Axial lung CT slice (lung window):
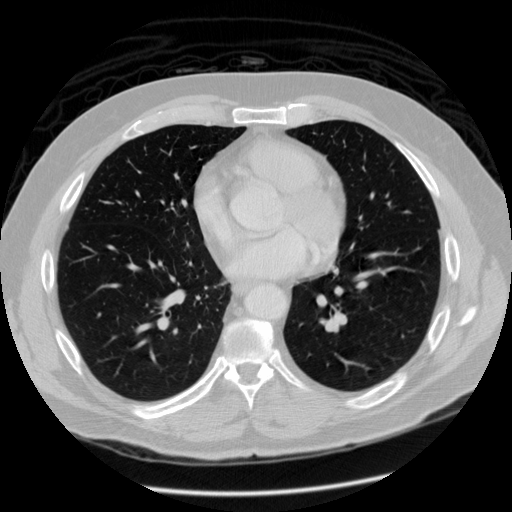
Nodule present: no